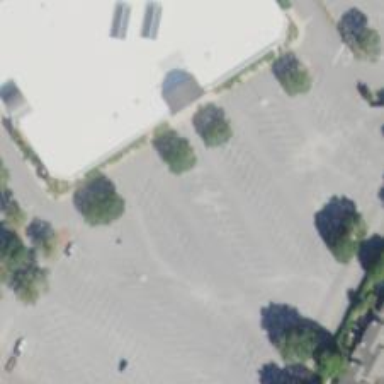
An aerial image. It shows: Parking space.